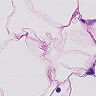
Metastatic tissue present: no